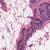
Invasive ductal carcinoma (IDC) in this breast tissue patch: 0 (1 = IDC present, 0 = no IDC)